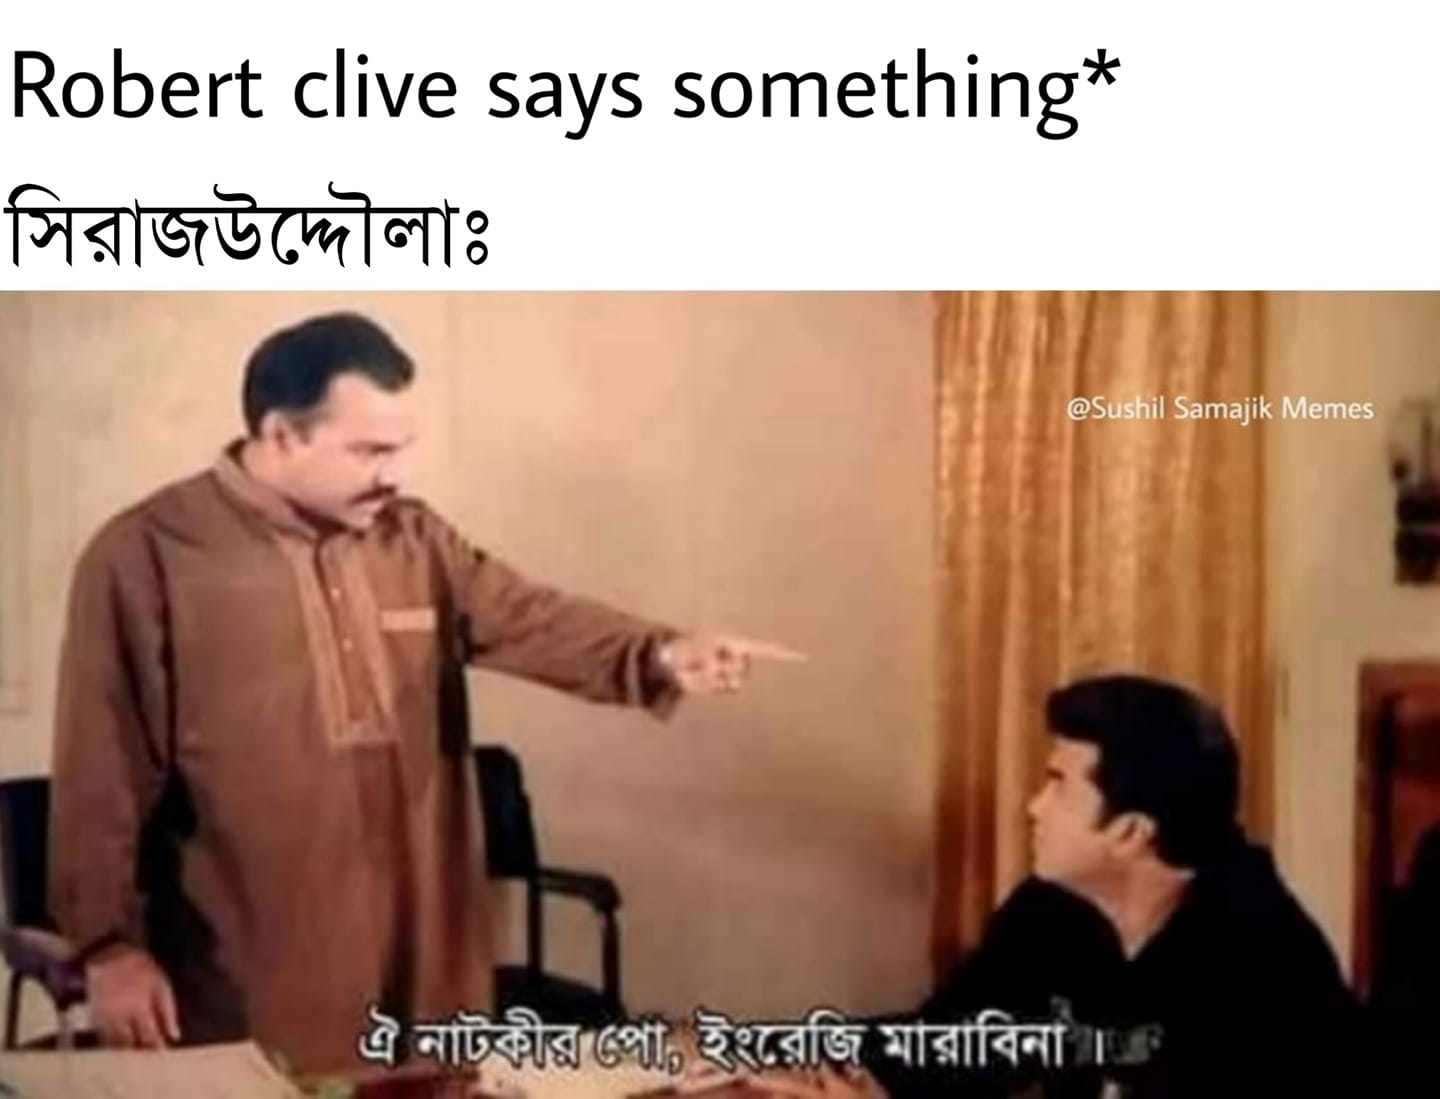
Caption: Robert clive says something*    সিরাজউদ্দোউলাঃ    ঐ নাটকীর পো , ইংরেজী মারাবিনা ।
Label: non-hate